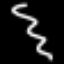
Label: squiggle